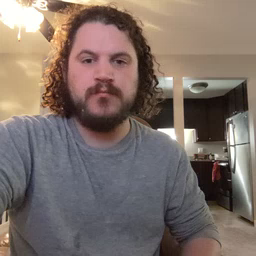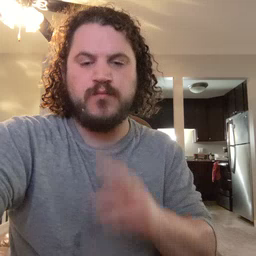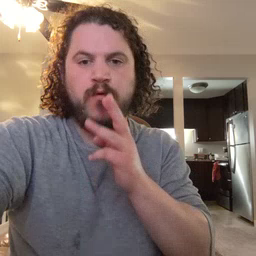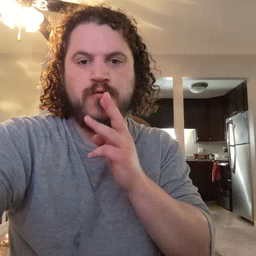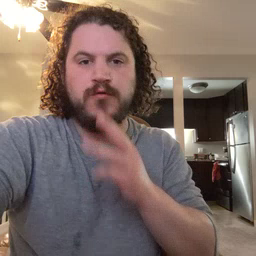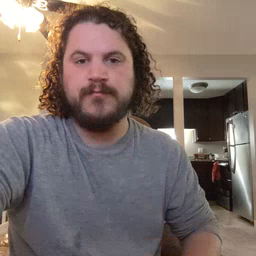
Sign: water